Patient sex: M
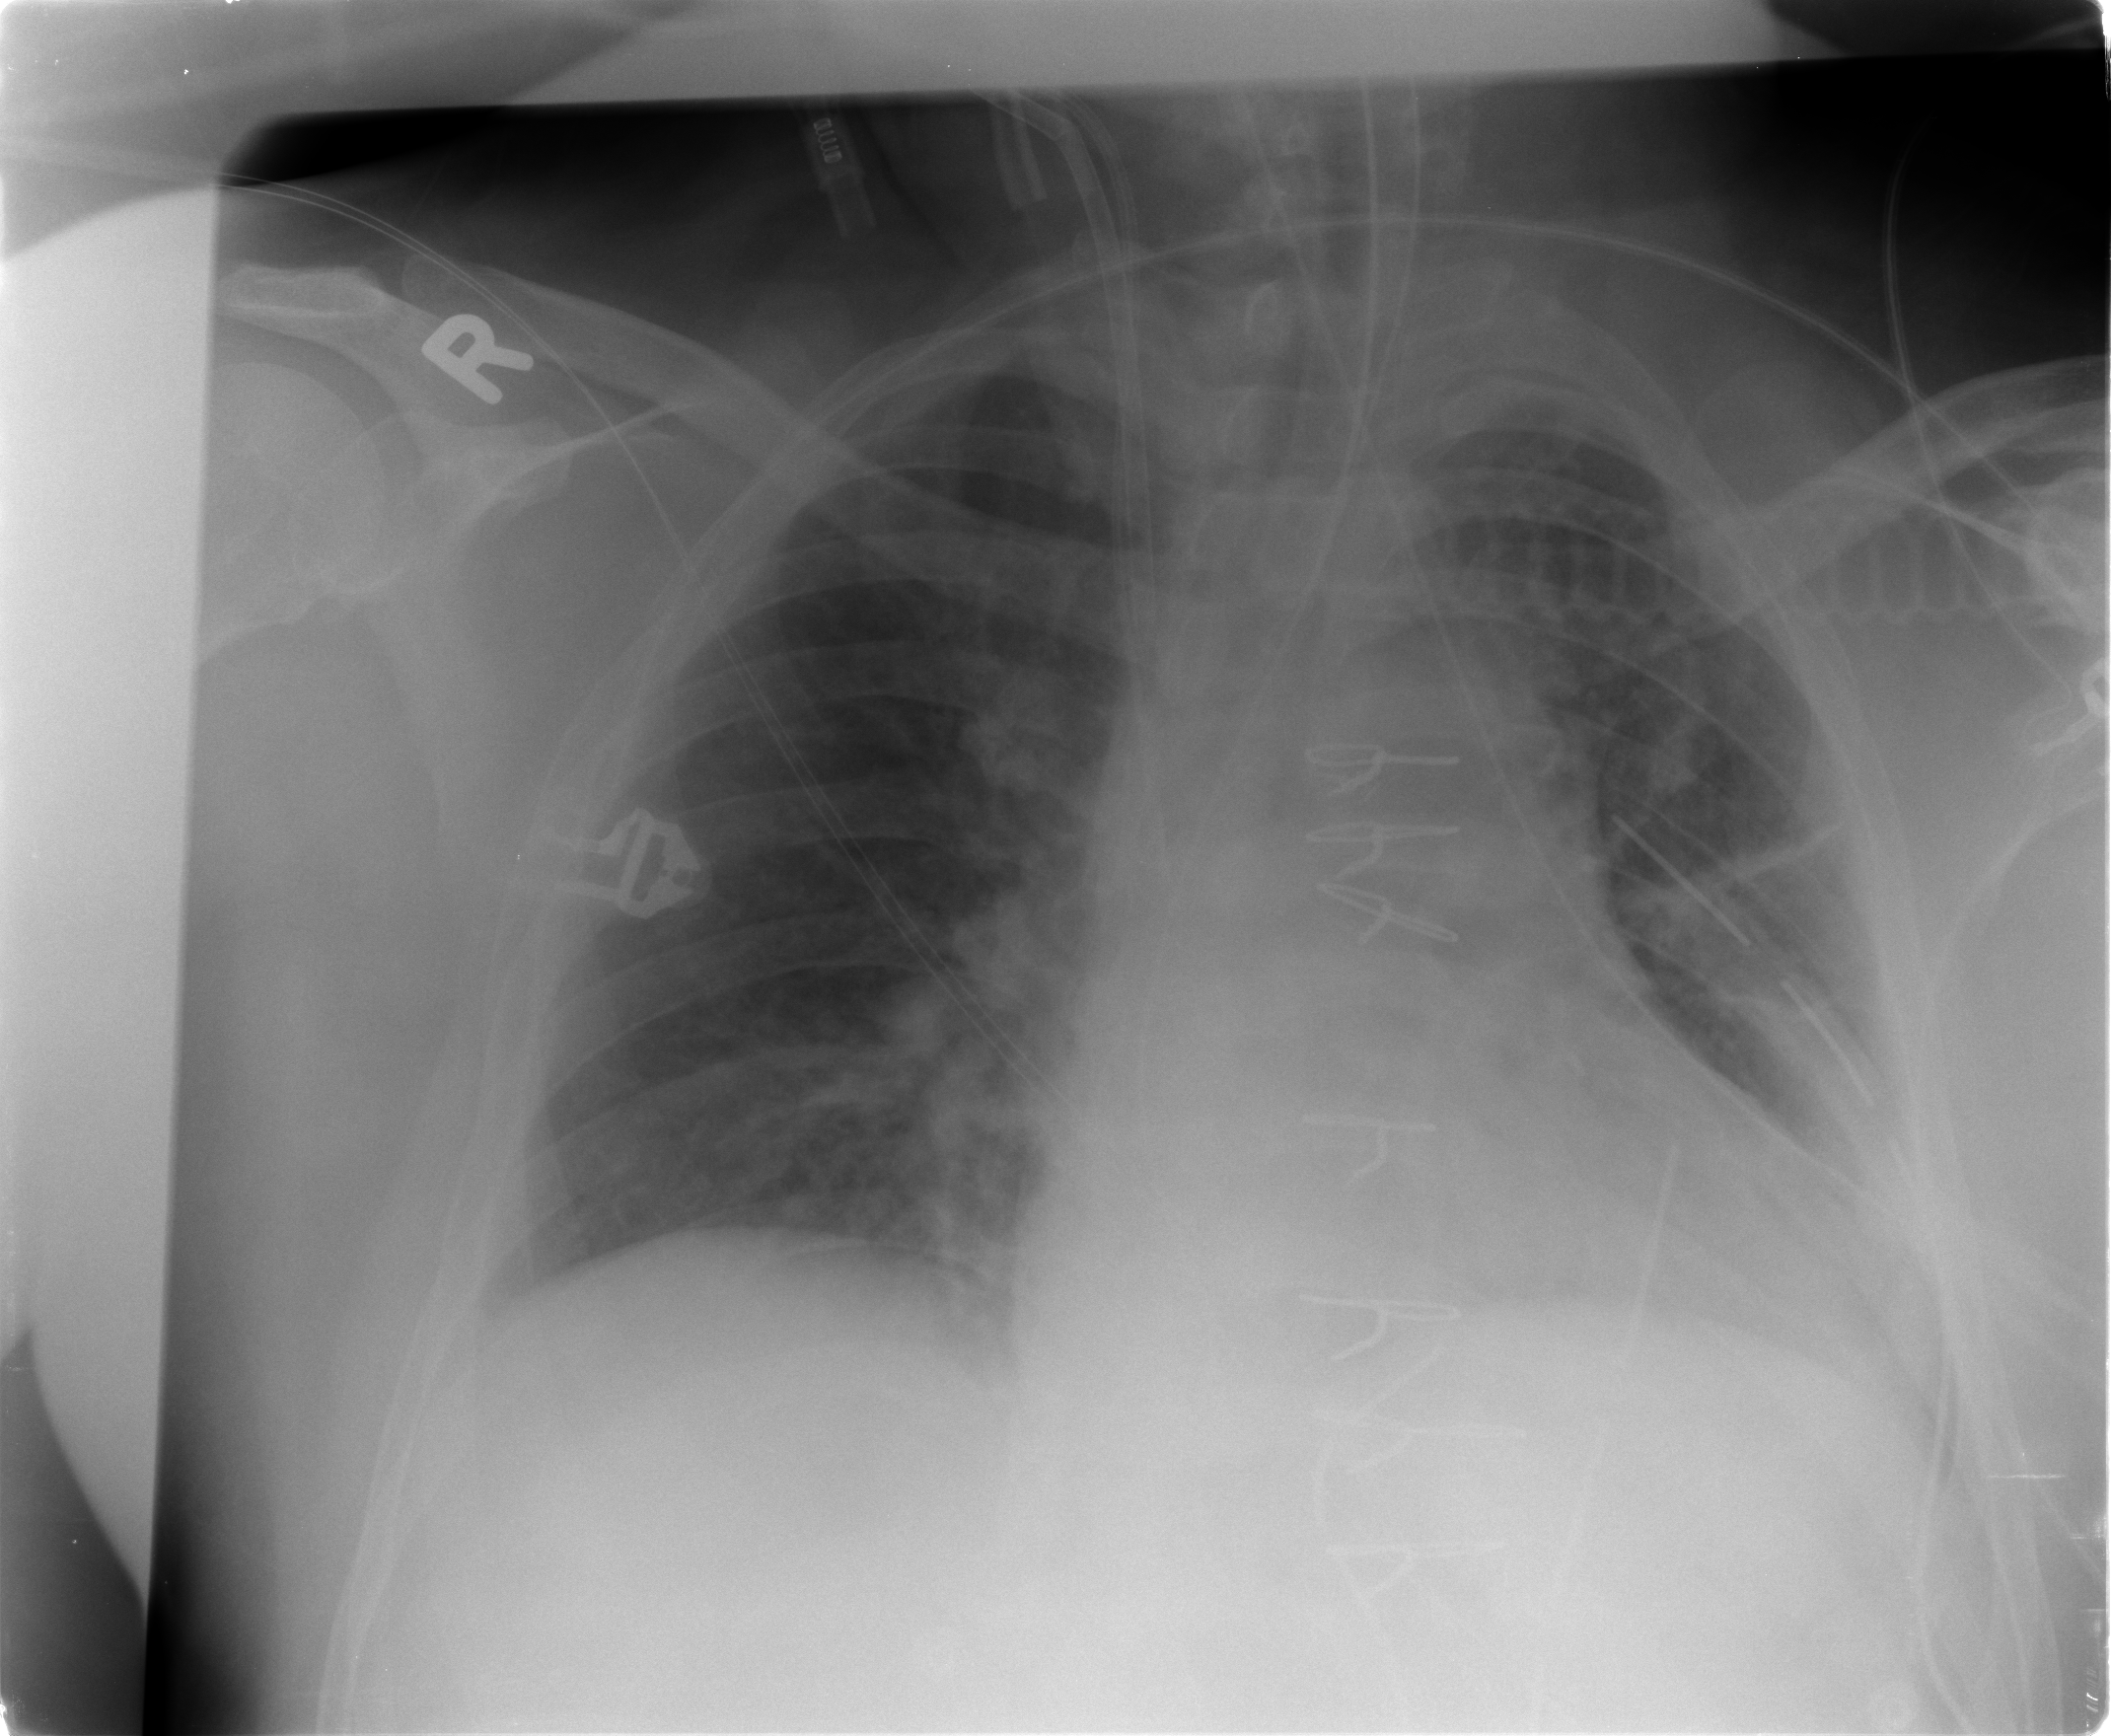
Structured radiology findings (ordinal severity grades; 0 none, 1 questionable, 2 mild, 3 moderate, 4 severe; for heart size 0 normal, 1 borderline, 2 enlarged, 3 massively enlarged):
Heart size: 2
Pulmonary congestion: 1
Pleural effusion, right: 0
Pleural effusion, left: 2
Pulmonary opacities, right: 1
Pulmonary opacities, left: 1
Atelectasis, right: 0
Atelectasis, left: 2